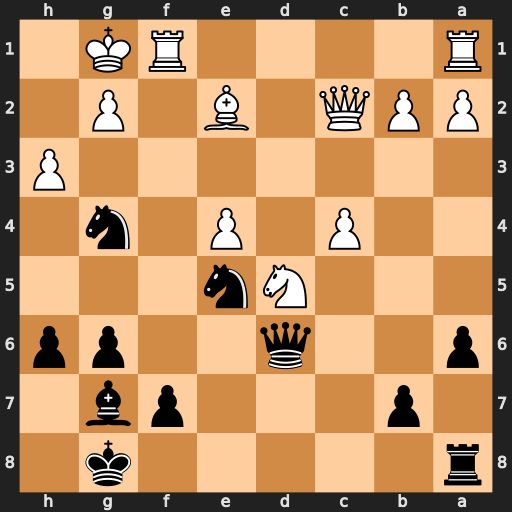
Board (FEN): r5k1/1p3pb1/p2q2pp/3Nn3/2P1P1n1/7P/PPQ1B1P1/R4RK1
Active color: b
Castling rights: -
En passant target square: -
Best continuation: Nf3+ Rxf3 Qh2+ Kf1 Qh1#